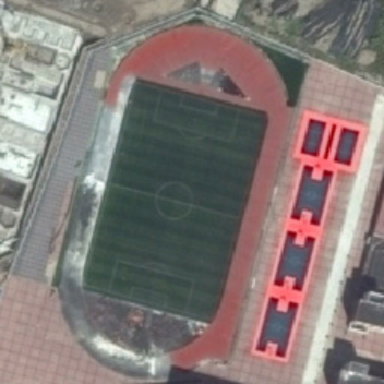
Two basketball venues are near the playground .